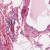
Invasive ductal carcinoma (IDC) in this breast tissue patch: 0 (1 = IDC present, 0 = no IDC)